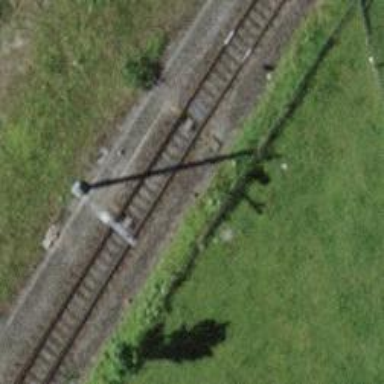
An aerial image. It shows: Railway switch.